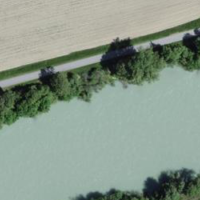
EUNIS habitat code: 23
Species observed at this site:
Phalacrocorax carbo